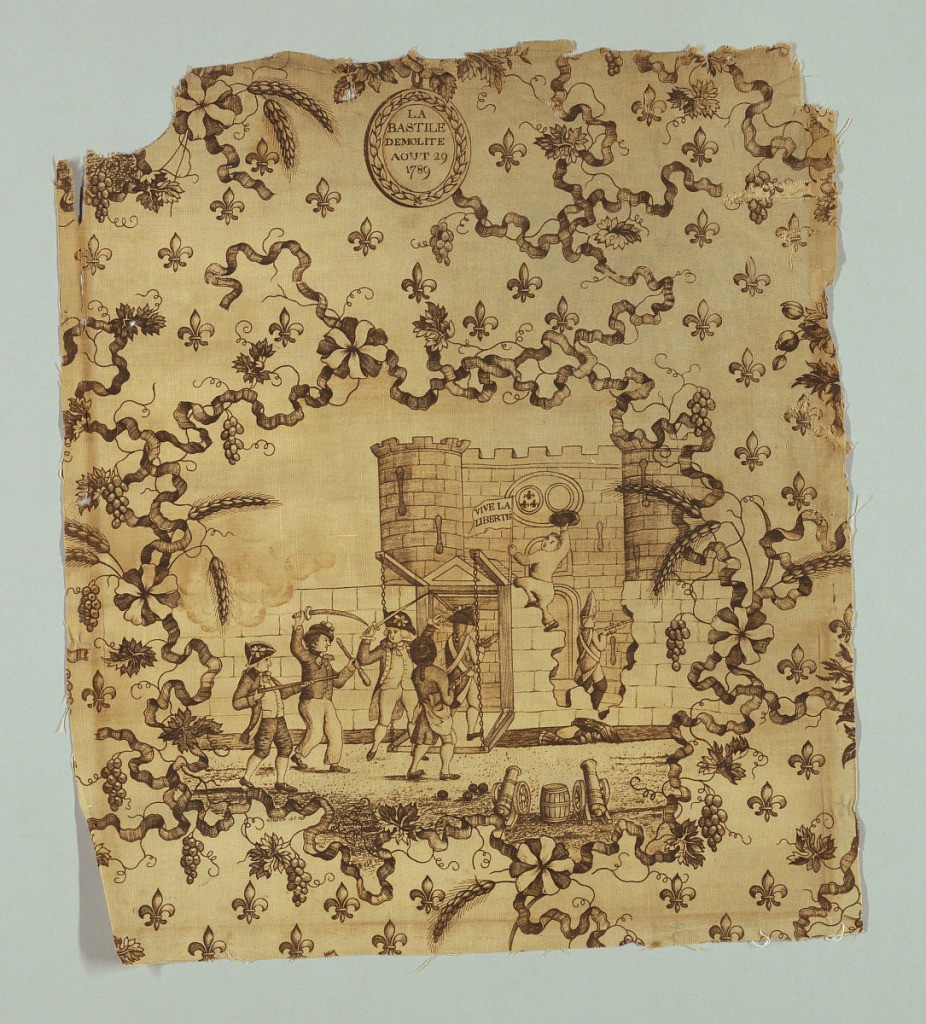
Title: Fragment
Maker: Gordon
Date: after 1800
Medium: cotton Technique: printed by engraved plate on plain weave
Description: Central scene of people storming the Bastille. Medallion at top "LA  BASTILLE DEMOLITE AOUT 29 1789". Everything connected by ribbons with scattered fleur de lys.